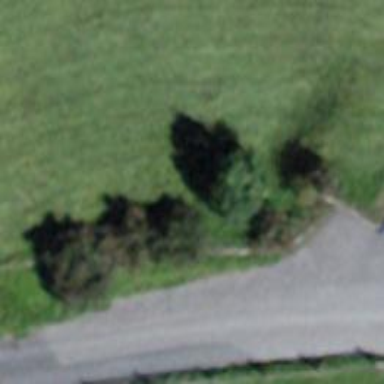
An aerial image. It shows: Blue bench.